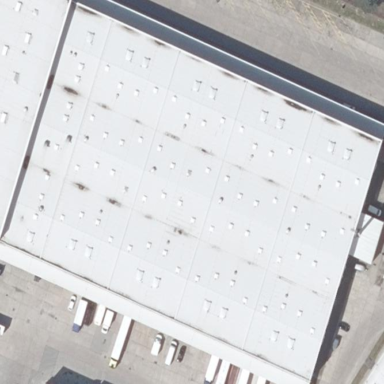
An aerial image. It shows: Industrial building.